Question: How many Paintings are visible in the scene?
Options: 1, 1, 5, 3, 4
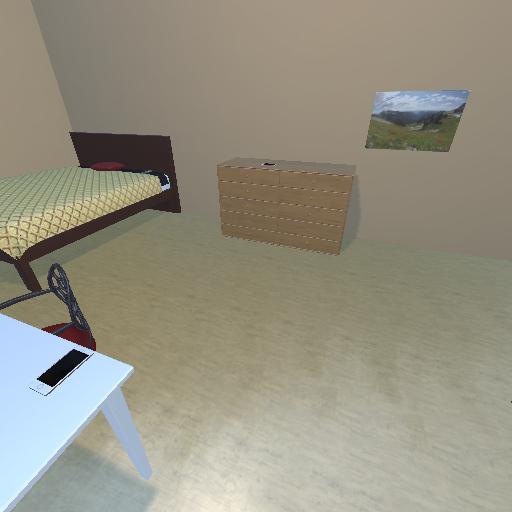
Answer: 1